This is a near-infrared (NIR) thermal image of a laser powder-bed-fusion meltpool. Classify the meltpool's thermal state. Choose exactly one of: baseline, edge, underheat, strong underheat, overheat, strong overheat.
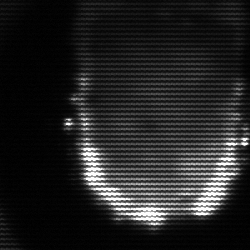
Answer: baseline